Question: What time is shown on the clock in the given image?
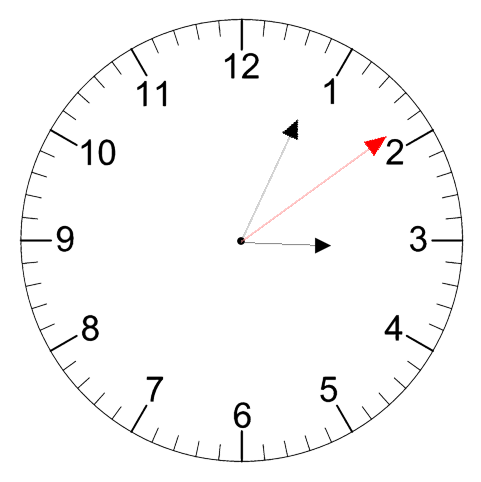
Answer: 03:04:09